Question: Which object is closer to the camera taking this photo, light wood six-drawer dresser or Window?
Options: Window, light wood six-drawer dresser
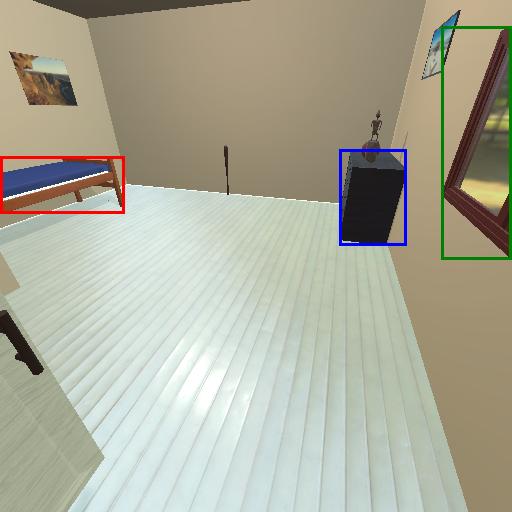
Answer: Window